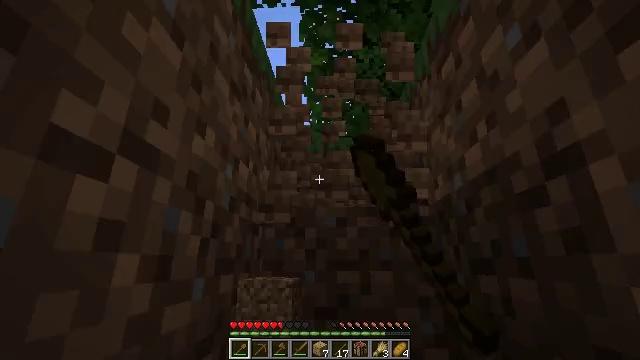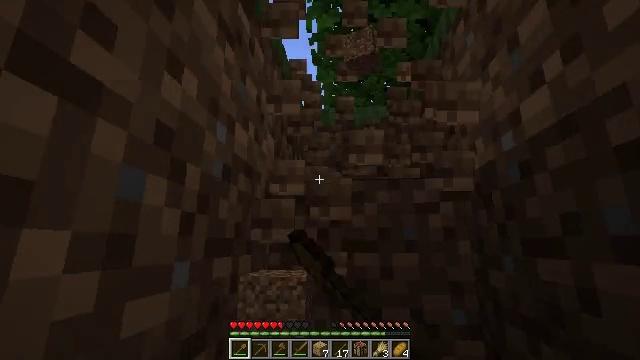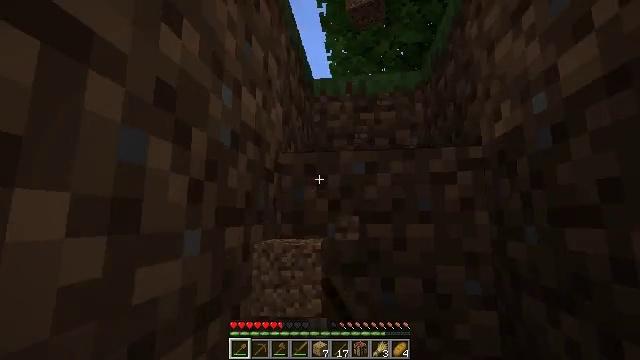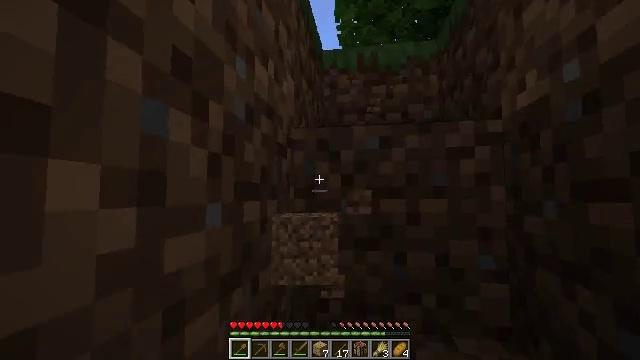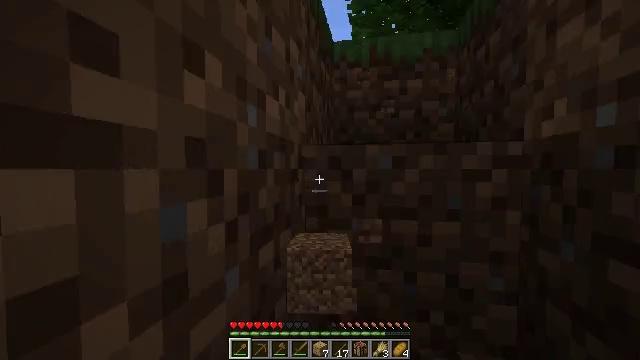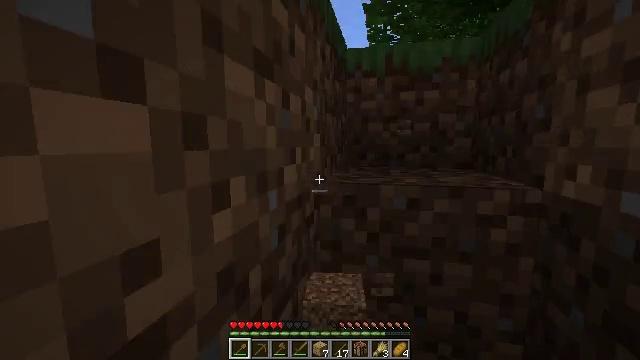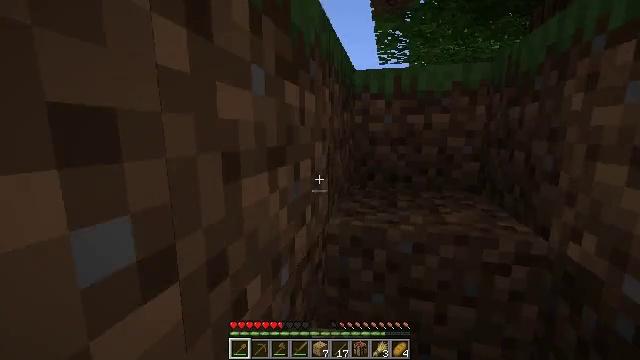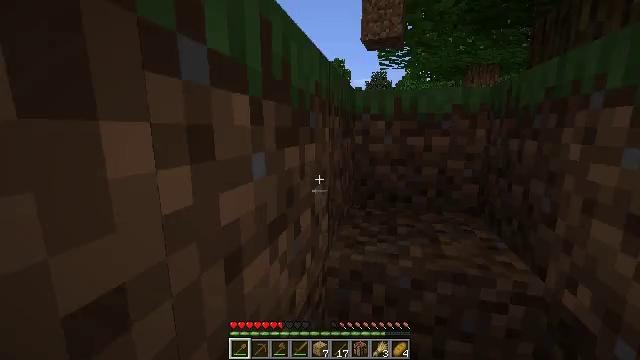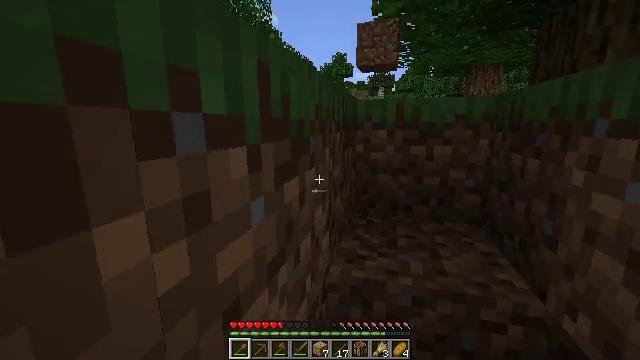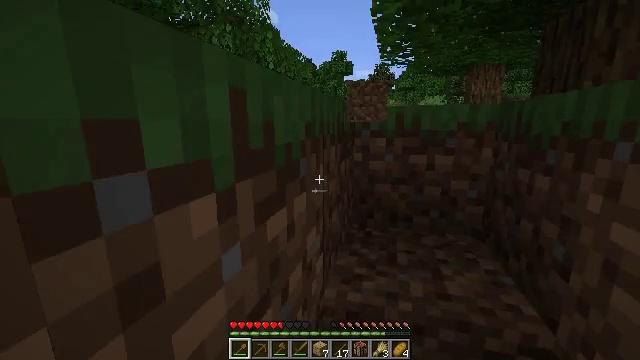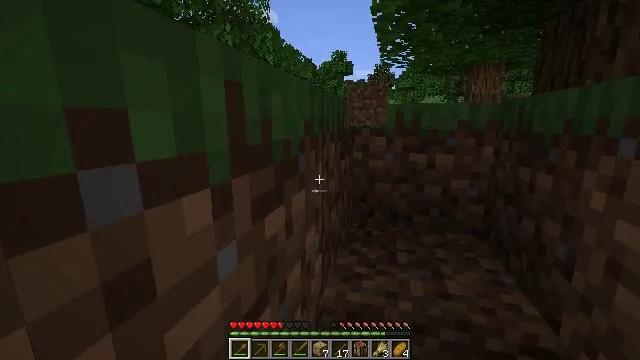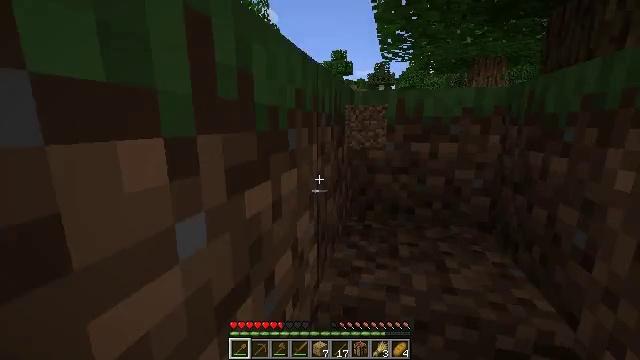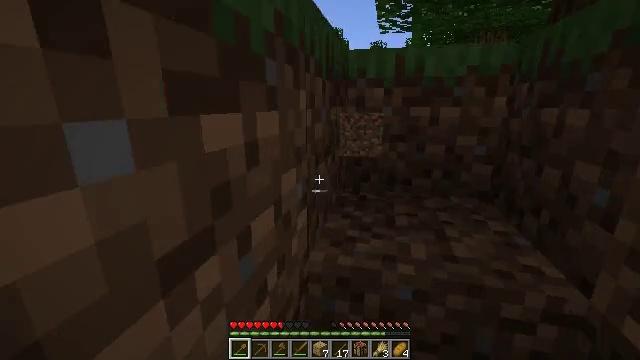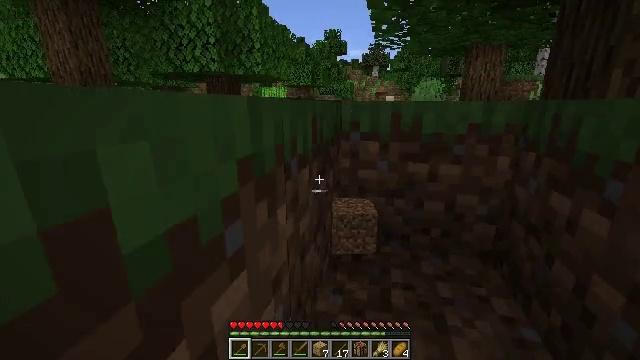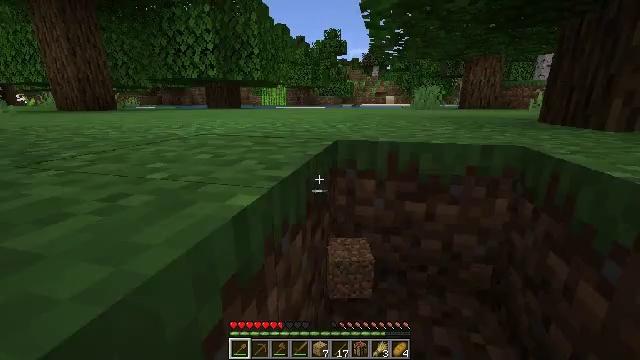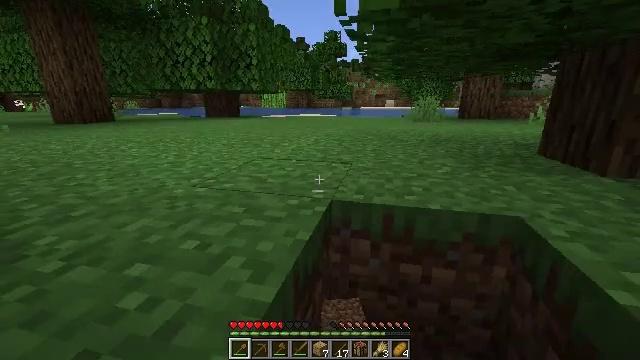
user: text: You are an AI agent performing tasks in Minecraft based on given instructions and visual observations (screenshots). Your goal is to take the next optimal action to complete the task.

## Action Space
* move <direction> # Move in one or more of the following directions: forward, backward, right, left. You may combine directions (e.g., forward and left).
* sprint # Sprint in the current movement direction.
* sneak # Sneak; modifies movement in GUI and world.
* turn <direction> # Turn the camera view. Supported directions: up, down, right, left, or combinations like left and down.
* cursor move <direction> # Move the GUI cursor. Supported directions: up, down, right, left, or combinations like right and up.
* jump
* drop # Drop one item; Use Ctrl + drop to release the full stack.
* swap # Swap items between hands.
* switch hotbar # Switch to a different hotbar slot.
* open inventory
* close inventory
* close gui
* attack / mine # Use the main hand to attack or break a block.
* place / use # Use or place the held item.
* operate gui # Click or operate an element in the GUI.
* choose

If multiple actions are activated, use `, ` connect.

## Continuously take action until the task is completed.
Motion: motion action
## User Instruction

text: Break oak leaves from the trees.
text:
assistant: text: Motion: move forward, turn left and down, attack / mine
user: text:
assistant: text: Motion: move forward, turn left and down, attack / mine
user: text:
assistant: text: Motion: move forward, turn left and down
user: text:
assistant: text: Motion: move forward, turn left and down, jump
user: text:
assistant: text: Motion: move forward, turn left and down, jump
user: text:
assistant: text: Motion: move forward, turn left and down, jump
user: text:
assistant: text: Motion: move forward, jump
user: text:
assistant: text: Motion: move forward, turn down, jump
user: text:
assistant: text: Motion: move forward, jump
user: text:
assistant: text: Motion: move forward, jump
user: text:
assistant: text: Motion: move forward
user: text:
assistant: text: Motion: move forward, turn right and down, jump
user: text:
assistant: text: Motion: move forward, jump
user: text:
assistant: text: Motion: move forward, jump
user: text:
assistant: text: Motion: move forward, jump
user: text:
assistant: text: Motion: move forward, jump
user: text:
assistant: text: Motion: move forward, turn right and down, jump
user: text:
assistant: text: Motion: move forward, jump
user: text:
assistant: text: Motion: move forward
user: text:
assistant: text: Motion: move forward
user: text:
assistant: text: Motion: move forward, sprint, jump
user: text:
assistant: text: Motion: move forward, turn left and down, jump
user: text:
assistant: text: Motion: move forward, turn left and down, jump
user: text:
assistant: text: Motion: move forward, turn left and down, jump
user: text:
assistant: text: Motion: move forward, turn left and down, jump
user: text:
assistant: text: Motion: move forward, turn left
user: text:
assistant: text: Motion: move forward and move left, turn left and up
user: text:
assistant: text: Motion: move forward and move left, turn left and up
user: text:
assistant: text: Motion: move forward and move left, turn left and up
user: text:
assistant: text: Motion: move forward and move left, turn left and up